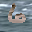
Label: 6